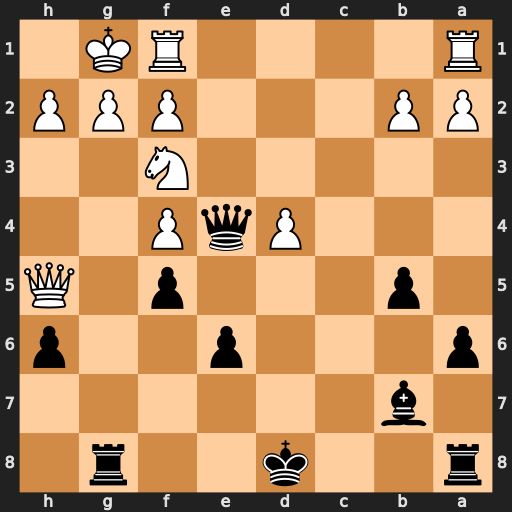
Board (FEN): r2k2r1/1b6/p3p2p/1p3p1Q/3PqP2/5N2/PP3PPP/R4RK1
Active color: b
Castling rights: -
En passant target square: -
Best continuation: Qxf3 Qxf3 Bxf3